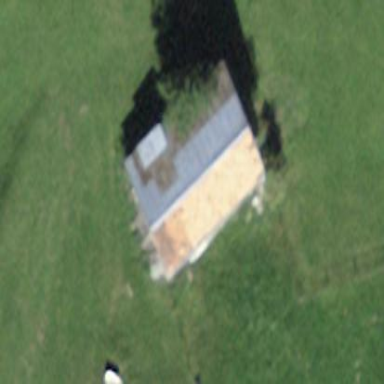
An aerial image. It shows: Barn.